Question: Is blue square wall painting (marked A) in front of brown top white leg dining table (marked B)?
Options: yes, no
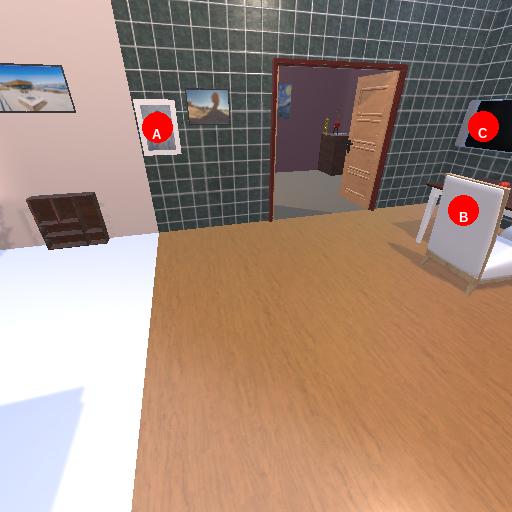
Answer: yes